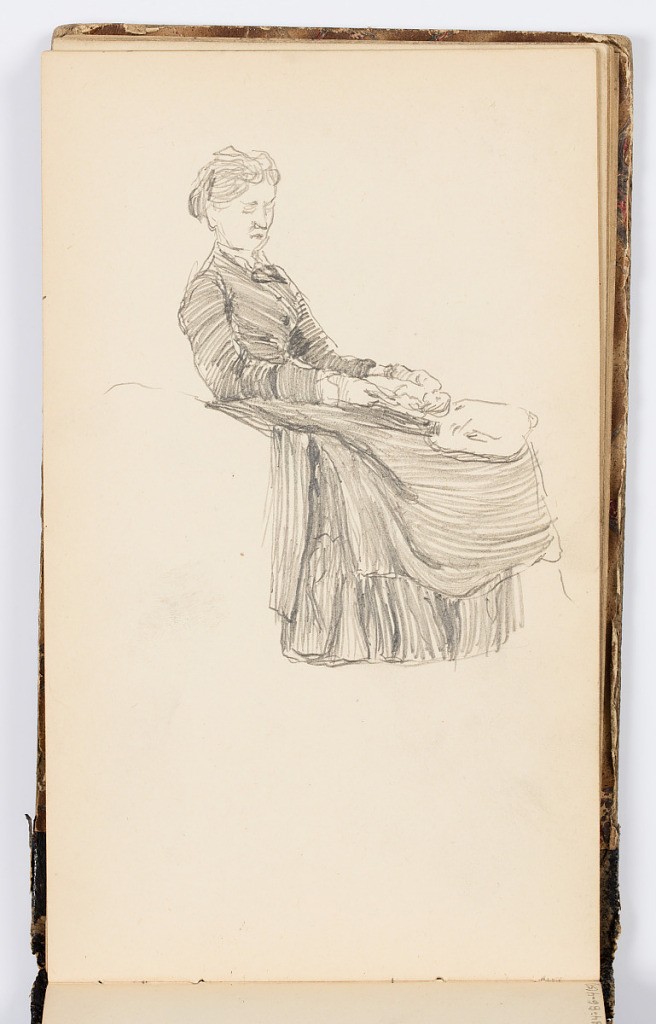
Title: Sketchbook Page
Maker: Kenyon Cox, American, 1856–1919
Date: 1875
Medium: Graphite on paper
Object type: Sketchbook folio
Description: Sketch of a seated woman, holding something in her lap.